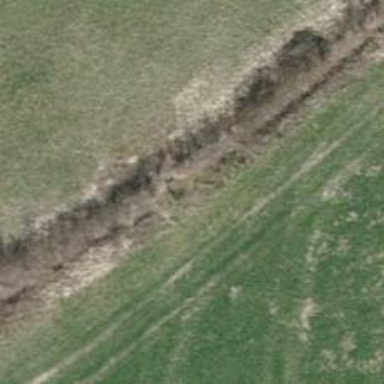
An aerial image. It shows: Ditch serving as waterway.